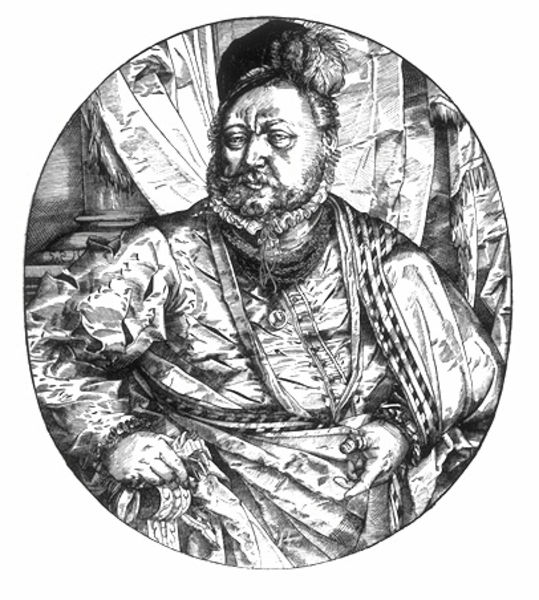
Titel: Bildnis des Grafen Otto Heinrich von Schwarzenberg
Künstler: Tobias Stimmer
Institution: (Seriendruck)
Schlagwörter: feder, hand, mann, schatten, weiß, finger, grau, hintergrund, hut, licht, mund, nase, ohr, schmuck, schwarz, stirn, stuhl, säule, zeichnung, blick, tuch, alt, bart, hemd, mütze, arme, augen, falten, federn, gesicht, kleidung, kragen, mensch, rahmen, vollbart, ärmel, bildnis, hals, halskrause, herr, hände, portrait, porträt, vorhang, gewand, mantel, reich, adel, blatt, frontal, kinn, lippen, seide, kreis, oval, rund, rundbild, tondo, kopfbedeckung, taille, kette, grafik, graphik, kaiser, könig, thron, dick, schnauz, brauen, glanz, pupillen, robe, bauch, faltenwurf, rüschen, wange, dreiviertelprofil, ring, fett, tusche, medaillon, ringe, druck, druckgraphik, schwarz-weiß, schraffur, radierung, stich, scherpe, herrscher, krause, wams, kupferstich, heinrich, medaillion, maximilian i., basedow, unzufrieden, fesit, glupschaugen, kupgerstich, wurstfinger, gesand, flalten, discker